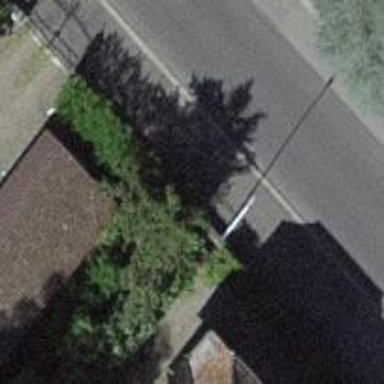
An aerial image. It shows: Post box is visible.